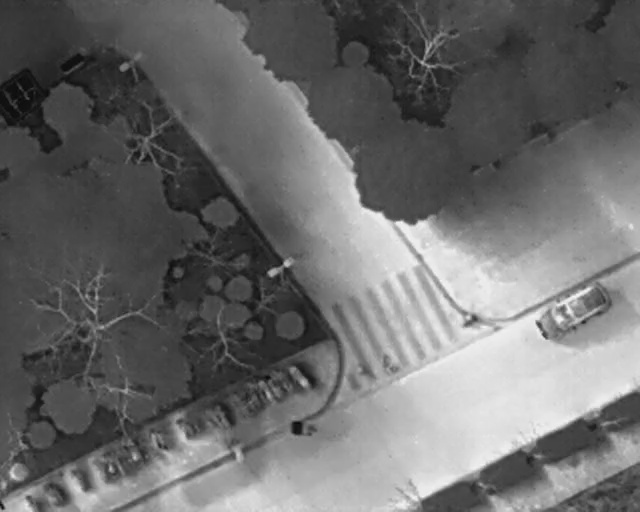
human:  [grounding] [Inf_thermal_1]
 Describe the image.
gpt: In the satellite image, there is  <ref>1 medium car </ref> <box>[[87, 52, 92, 68, 151]]</box> located at right,  <ref>1 medium bicycle </ref> <box>[[44, 72, 49, 75, 146]]</box> located at bottom,  <ref>1 medium bicycle </ref> <box>[[9, 92, 14, 94, 150]]</box> located at bottom left.